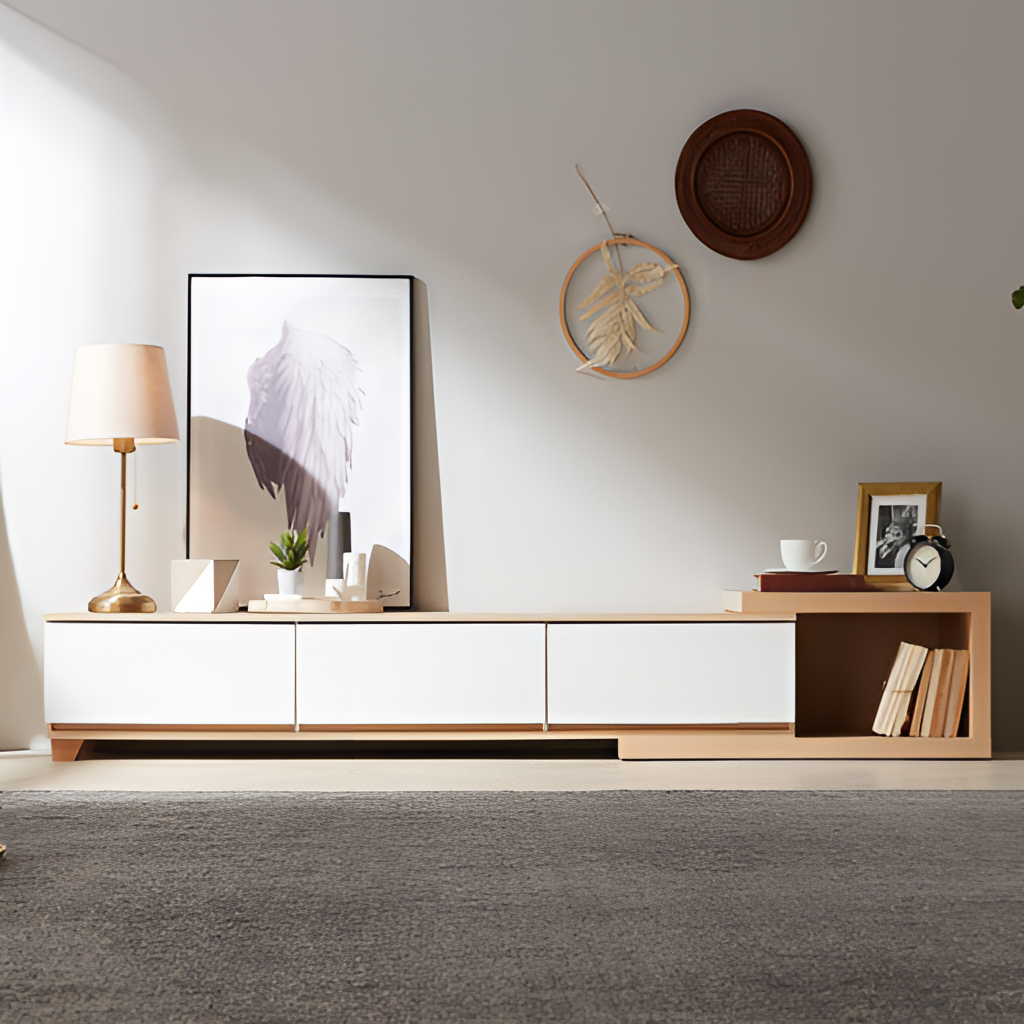
white wood media console, living room, carpet flooring, with solid pattern, modern, paint wallpaper, with solid pattern